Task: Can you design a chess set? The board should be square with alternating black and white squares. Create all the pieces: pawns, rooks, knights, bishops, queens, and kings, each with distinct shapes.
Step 1567:
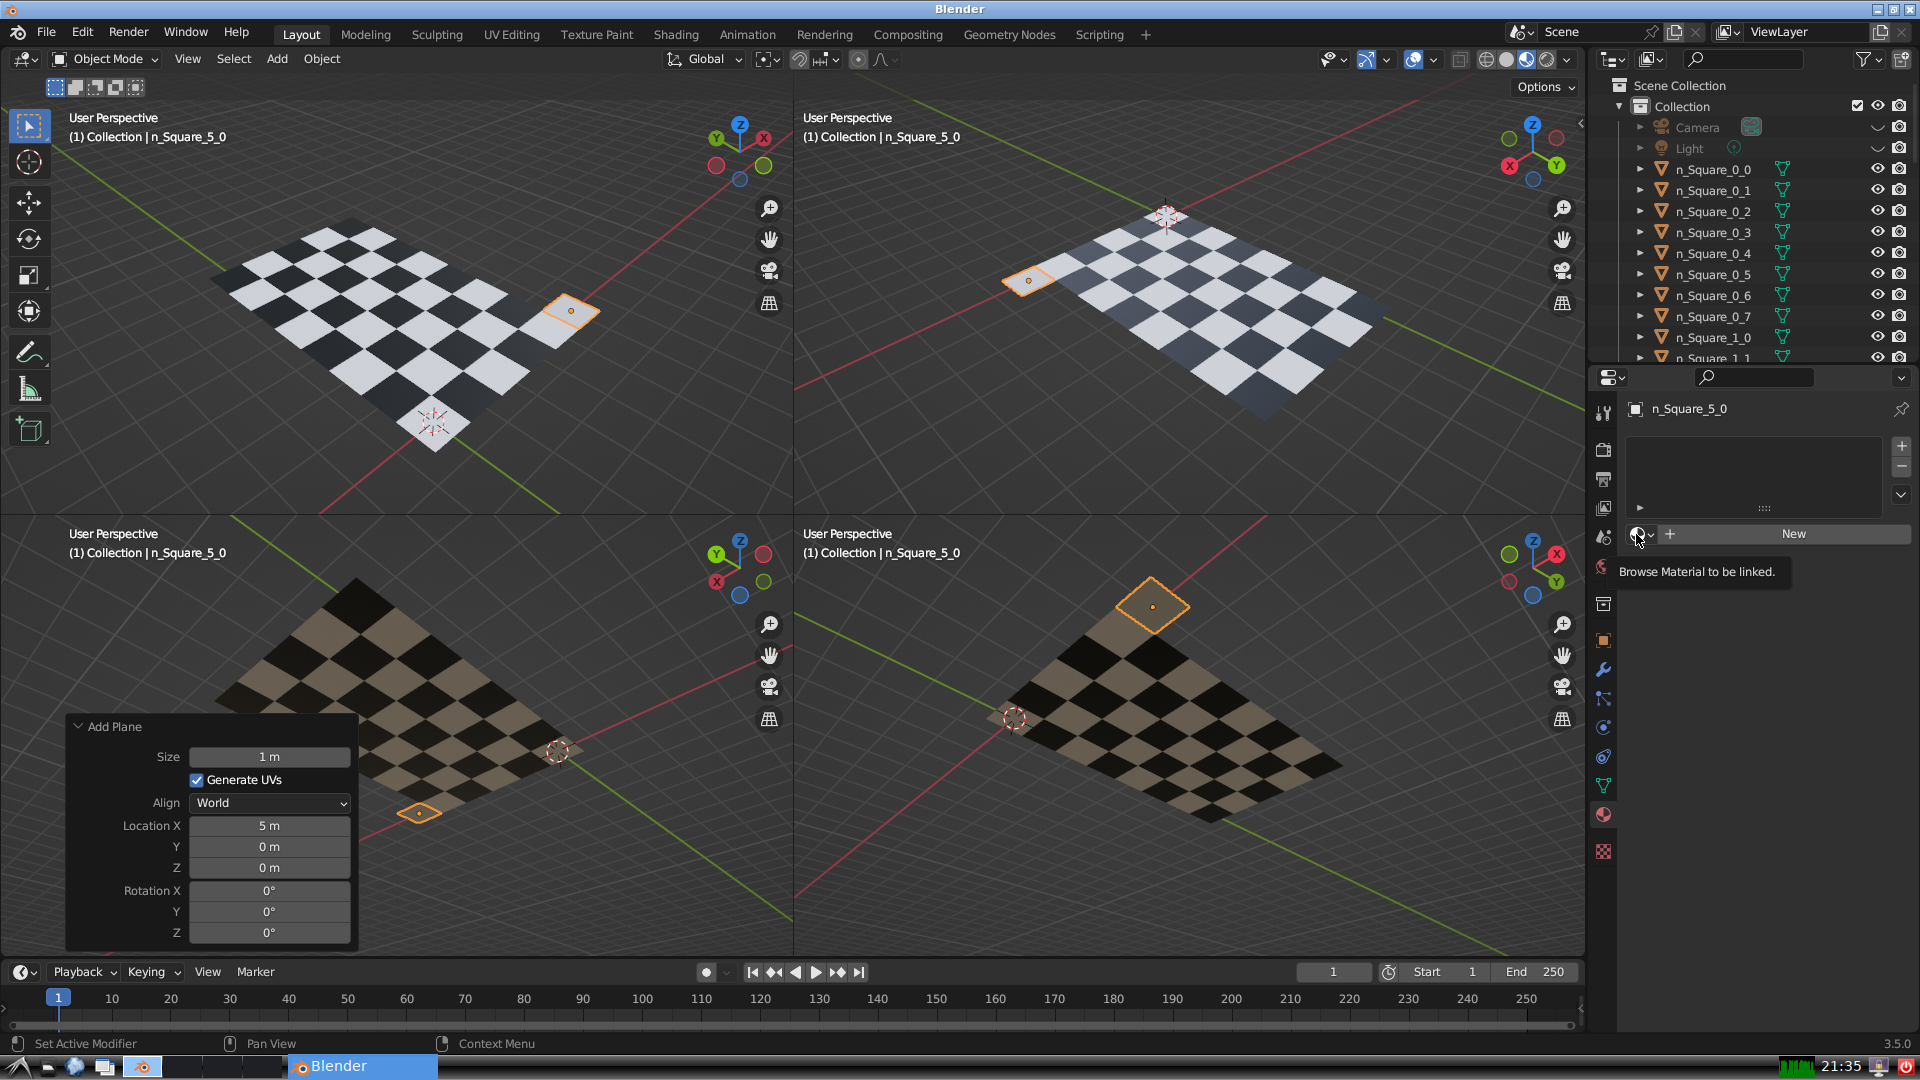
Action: click: no